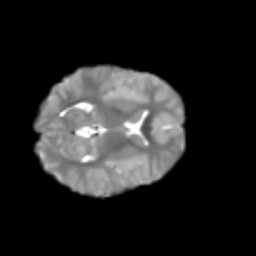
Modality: T2w
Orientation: axial
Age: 6
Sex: female
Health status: healthy